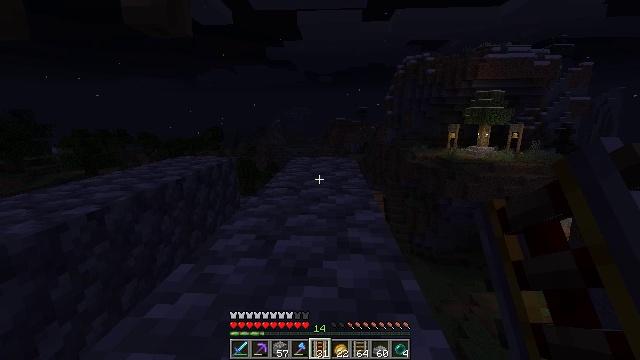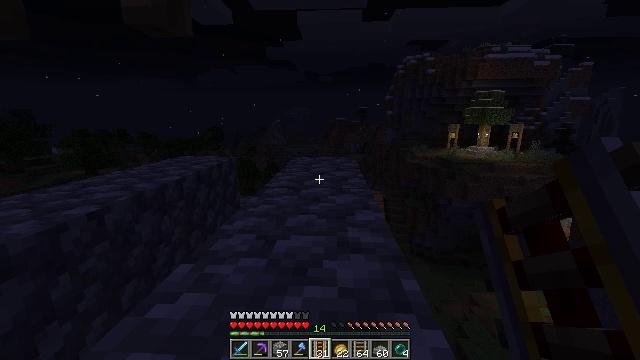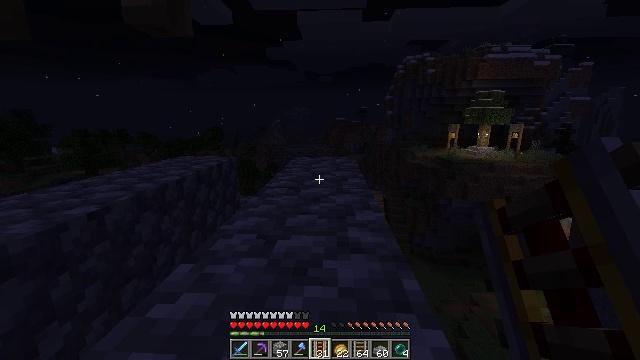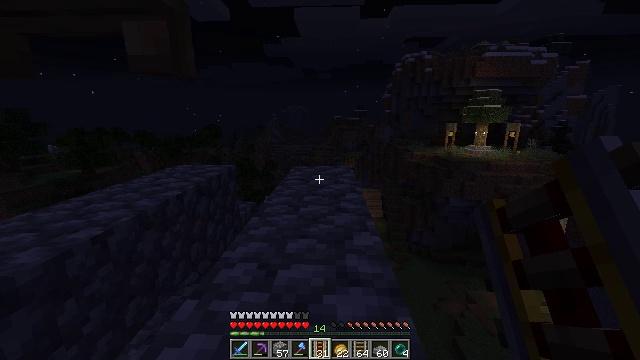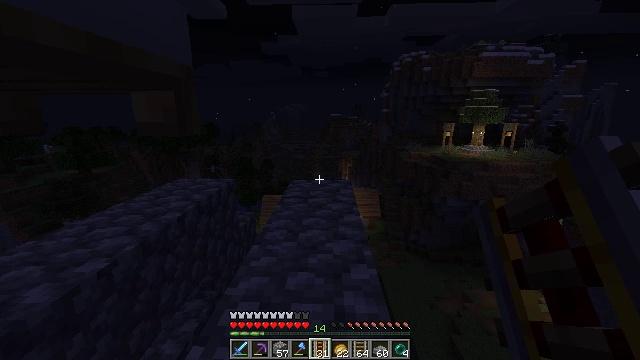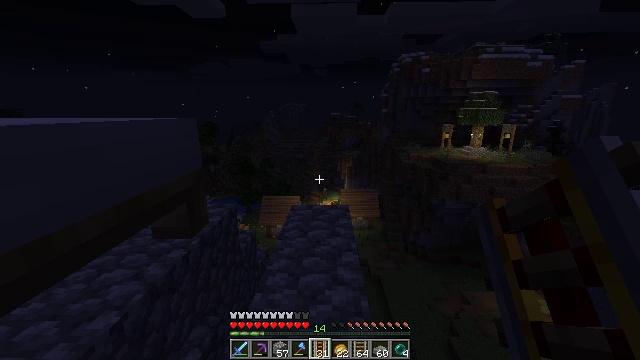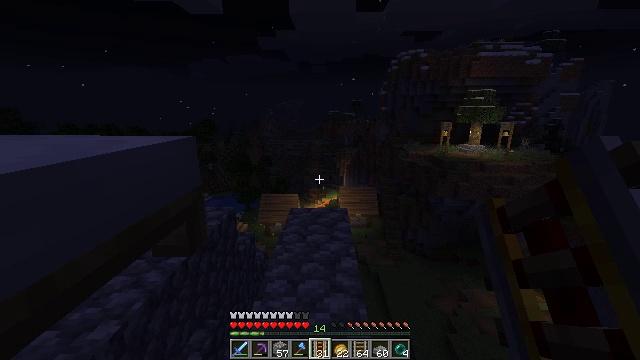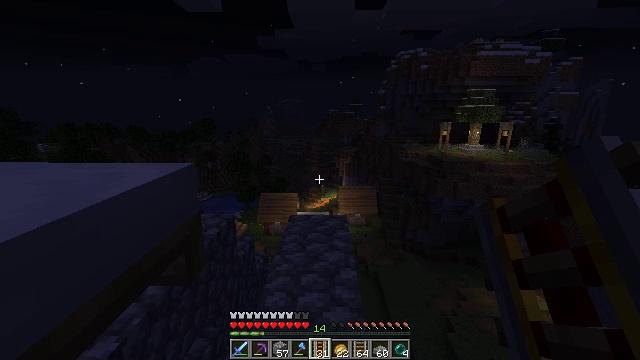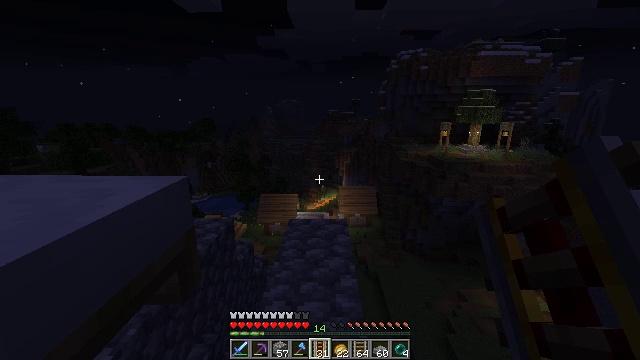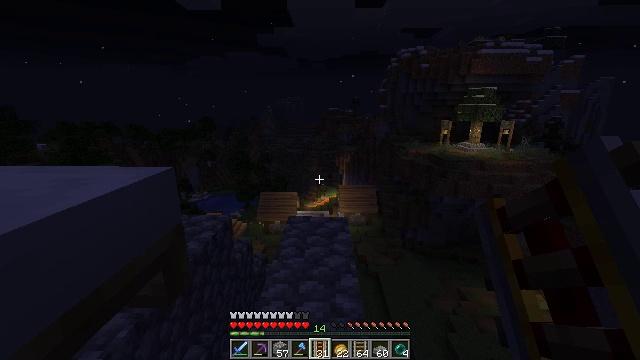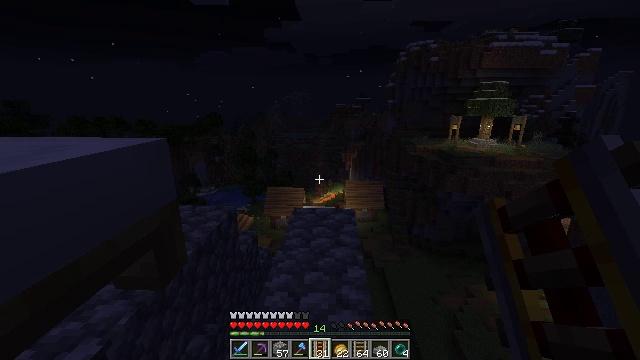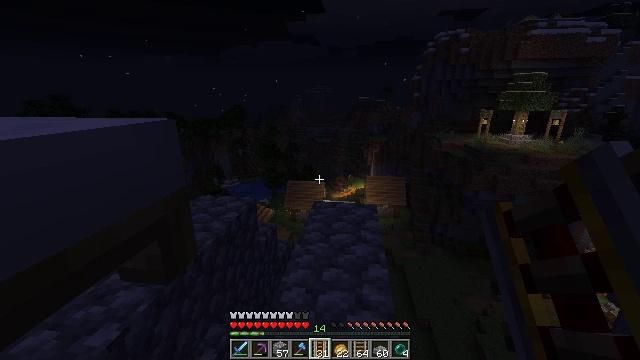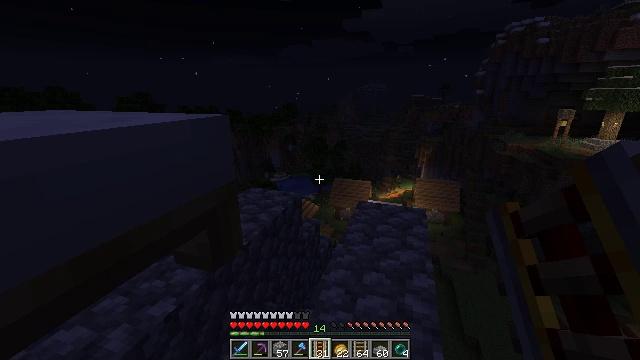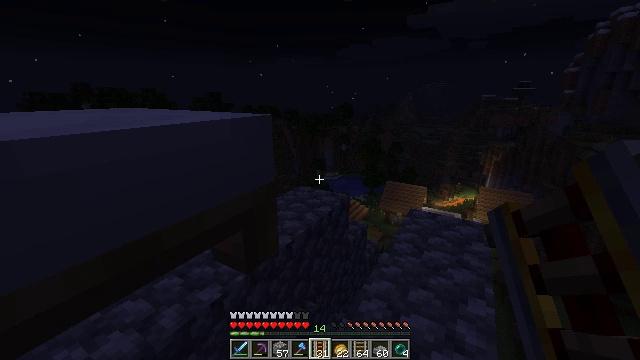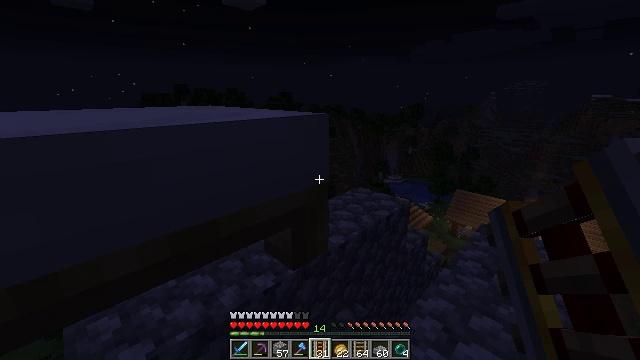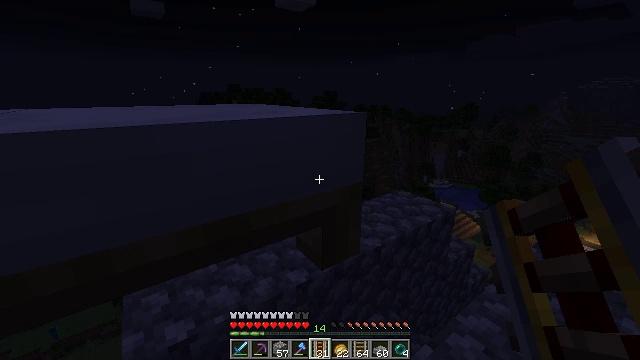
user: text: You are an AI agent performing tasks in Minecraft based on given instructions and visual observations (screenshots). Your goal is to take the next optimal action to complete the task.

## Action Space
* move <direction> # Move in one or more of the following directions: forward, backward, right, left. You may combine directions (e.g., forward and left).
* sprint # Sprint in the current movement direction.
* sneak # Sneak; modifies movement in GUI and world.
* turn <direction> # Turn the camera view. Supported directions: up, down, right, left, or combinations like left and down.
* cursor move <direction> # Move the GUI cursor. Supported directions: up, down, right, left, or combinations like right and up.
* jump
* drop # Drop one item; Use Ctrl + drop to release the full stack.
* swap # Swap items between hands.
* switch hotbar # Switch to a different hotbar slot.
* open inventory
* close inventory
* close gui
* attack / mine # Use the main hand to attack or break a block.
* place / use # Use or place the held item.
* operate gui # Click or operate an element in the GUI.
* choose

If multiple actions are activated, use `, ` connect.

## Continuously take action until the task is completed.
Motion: motion action
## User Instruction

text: Break the dirt block.
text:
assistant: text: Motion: no_op
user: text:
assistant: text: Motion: move forward
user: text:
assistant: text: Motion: move forward, jump
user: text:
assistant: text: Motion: move forward, jump
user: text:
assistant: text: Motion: move forward, jump
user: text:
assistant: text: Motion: move forward, jump
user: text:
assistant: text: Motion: move forward, jump
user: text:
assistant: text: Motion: move forward
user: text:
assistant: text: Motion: move forward
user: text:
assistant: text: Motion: move forward, turn left
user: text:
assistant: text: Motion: move forward, turn left and down
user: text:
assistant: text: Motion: turn left
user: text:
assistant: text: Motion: turn left
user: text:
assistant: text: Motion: turn left
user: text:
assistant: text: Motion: turn left
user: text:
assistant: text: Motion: turn left
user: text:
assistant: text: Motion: turn left and up
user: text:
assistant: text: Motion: turn left
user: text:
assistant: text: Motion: no_op
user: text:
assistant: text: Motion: use / place
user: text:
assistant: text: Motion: use / place
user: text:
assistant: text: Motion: use / place
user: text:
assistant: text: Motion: no_op
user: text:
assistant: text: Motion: no_op
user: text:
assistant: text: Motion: no_op
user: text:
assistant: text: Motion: no_op
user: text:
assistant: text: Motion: no_op
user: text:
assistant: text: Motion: no_op
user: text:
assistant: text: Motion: no_op
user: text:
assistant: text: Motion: no_op